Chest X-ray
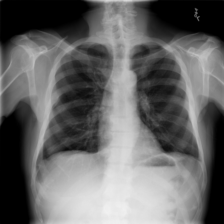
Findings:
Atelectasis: negative
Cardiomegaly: negative
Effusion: positive
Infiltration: negative
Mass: negative
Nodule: negative
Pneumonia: negative
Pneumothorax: negative
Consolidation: negative
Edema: negative
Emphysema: negative
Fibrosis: negative
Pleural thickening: negative
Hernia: negative